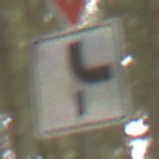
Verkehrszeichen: VerlaufVorfahrtsstrasse10
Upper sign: VorfahrtGewaehren
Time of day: MorningAfternoon
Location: Outdoor (Nature)
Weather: Overcast
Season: Winter
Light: Natural